Question: I'm trying to set the Full Text property for some columns within a table in a 'MySQL InnoDB' database.
I can't find the option on MySQL Workbench and I've tried various searches on Google to find out how but I couldn't find anything.
These are my current options:
'''
PK = Primary Key
NN = Not Null
UQ = Unique Key
BIN = Binary
UN = Unsigned
ZF = Zero Filled
AI = Auto Increment
'''

Where can I find the 'Full Text' option on MySQL Workbench?
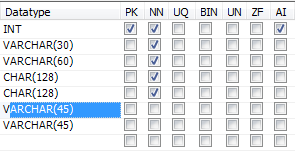
Answer: FULLTEXT is an index type, not a column attribute. When you create an index you can select any of INDEX, UNIQUE, FULLTEXT and PRIMARY types. See the table editor, on the "Index" tab.
<URL>